Question: I am trying to upload a file, to an external FTP server. I can access the server using FileZilla, but not in my C# program.
In my documentation, I retrieved an URL which was:
'''
ftp.richrelevance.com
'''
I try to access that URL in my .NET program, but get a:
'''
System.Net.WebException: The requested URI is invalid for this FTP command.
'''
I tried this path as well:
'''
ftp://ftp.richrelevance.com
'''
But get the same error.
Any idea what path the program expects?
:

'''
using(var fs = File.OpenRead(zipFileName))
{
var ms = new MemoryStream();
ms.SetLength(fs.Length);
fs.Read(ms.GetBuffer(), 0, (int) fs.Length);
FtpWebRequest ftp = (FtpWebRequest)FtpWebRequest.Create(ftpUrl);
ftp.Credentials = new NetworkCredential(ftpUid, ftpPassword);
ftp.KeepAlive = true;
ftp.UseBinary = true;
ftp.Method = WebRequestMethods.Ftp.UploadFile;
byte[] buffer = new byte[ms.Length];
ms.Read(buffer, 0, buffer.Length);
ms.Close();
Stream ftpstream = ftp.GetRequestStream();
ftpstream.Write(buffer, 0, buffer.Length);
ftpstream.Close();
}
'''
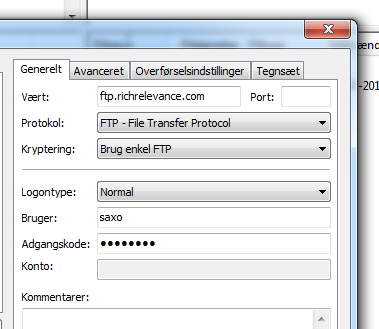
Answer: have you tryed includig the ftpfile name when creating request?
'''
FtpWebRequest ftp = (FtpWebRequest)FtpWebRequest.Create(ftpUrl+ "/" + Path.GetFileName(zipFileName));
'''